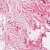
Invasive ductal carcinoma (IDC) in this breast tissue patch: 0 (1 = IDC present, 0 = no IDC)